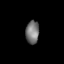
Tissue: lung
Cell type: Epithelial cells
Senescence score: 0.1609
Nuclear area (px): 301
Mean DAPI intensity: 117.027